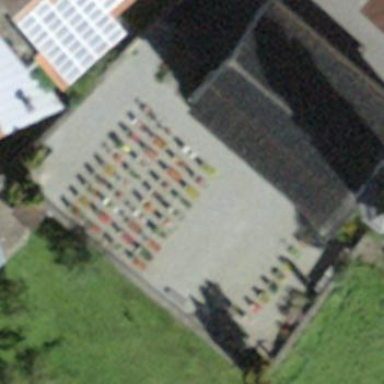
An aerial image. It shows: Cemetery.